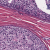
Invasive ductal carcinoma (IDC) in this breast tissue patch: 0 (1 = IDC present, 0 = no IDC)